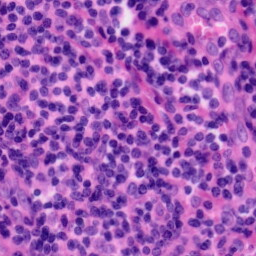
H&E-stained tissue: Tonsil